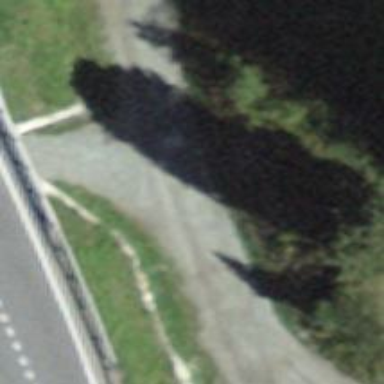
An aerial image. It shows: Track road with grade3 track type. It is used for hiking and classic piste grooming.